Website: walmart
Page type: account-selection
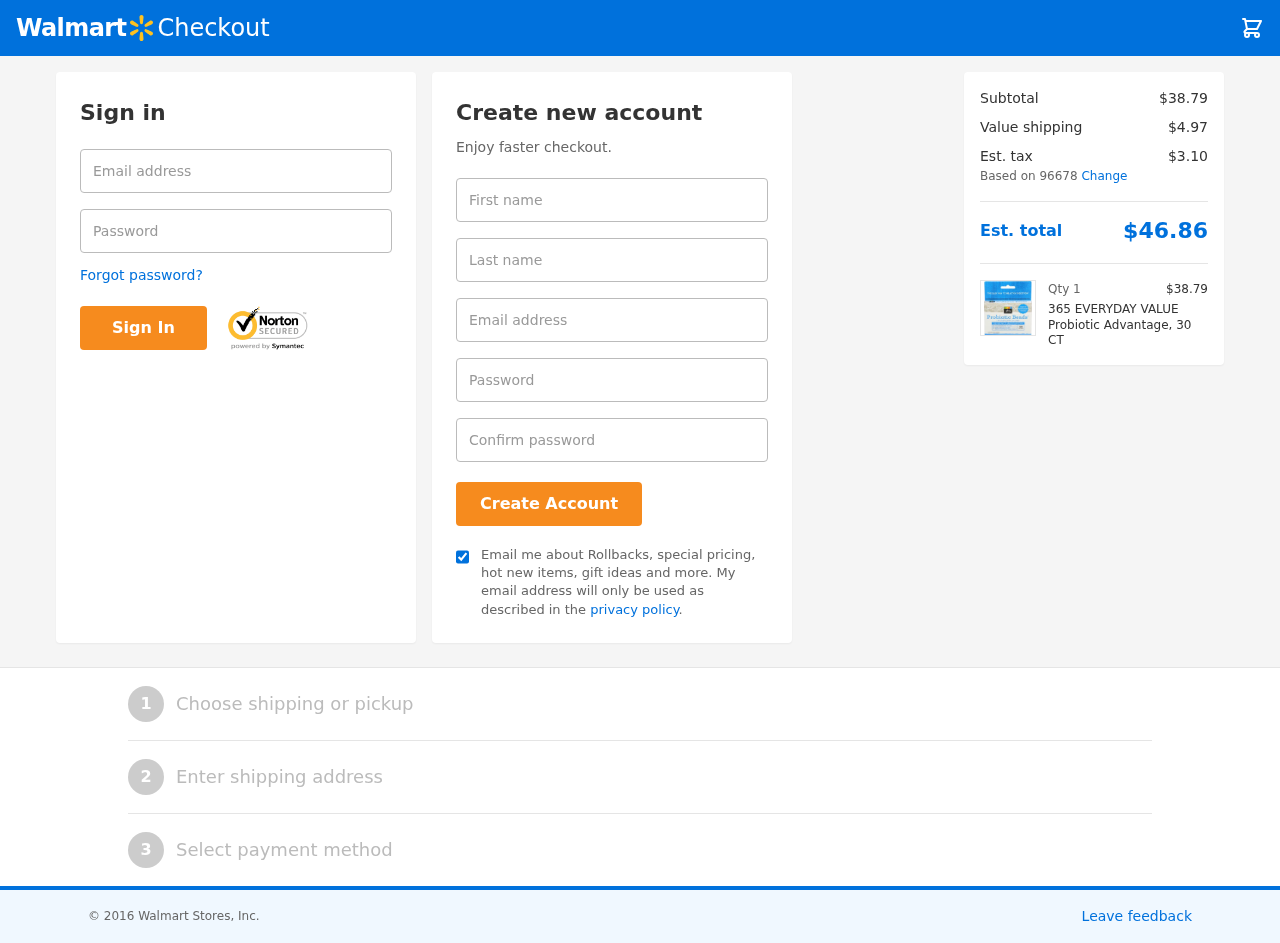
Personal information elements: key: PII_EMAIL
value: brittany.myers@gmail.com
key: PII_FIRSTNAME
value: Brittany
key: PII_LASTNAME
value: Myers
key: PII_LOGIN_USERNAME
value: brittany.myers
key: PII_POSTCODE
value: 96678
Product elements: key: PRODUCT1_NAME
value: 365 EVERYDAY VALUE Probiotic Advantage, 30 CT
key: PRODUCT1_PRICE
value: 38.79
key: PRODUCT1_QUANTITY
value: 1
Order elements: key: ORDER_SUBTOTAL
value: $38.79
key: ORDER_SHIPPING_COST
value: $4.97
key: ORDER_TAX
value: $3.10
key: ORDER_TOTAL
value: $46.86